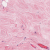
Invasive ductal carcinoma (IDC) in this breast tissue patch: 0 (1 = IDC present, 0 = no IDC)